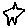
Label: star